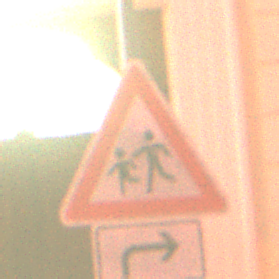
Verkehrszeichen: KinderRechts
Zusatzzeichen unten: RichtungsangabeDurchPfeile5
Umgebung: Outdoor, Urban
Tageszeit: Night
Wetter: Overcast
Licht: Artificial
Jahreszeit: Winter
Kontrast: MediumContrast